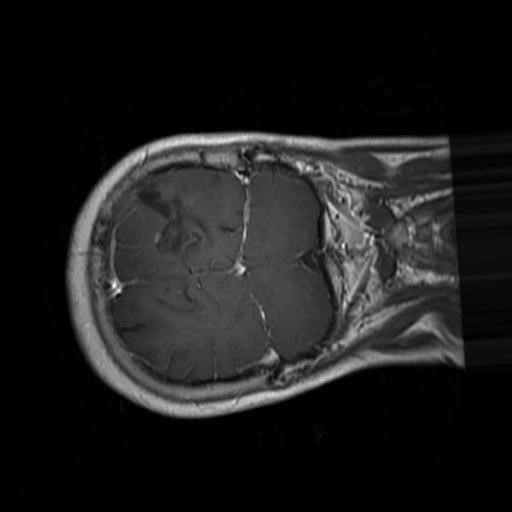
Label: brain_glioma